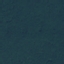
Label: Forest